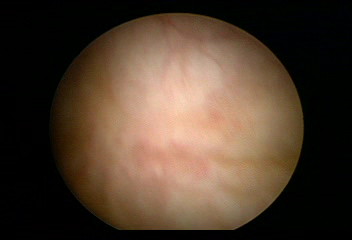
Modality: WLC
Class: Normal mucosa
Bladder cancer association: No